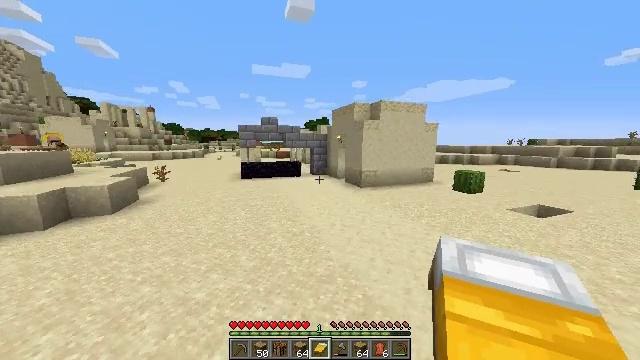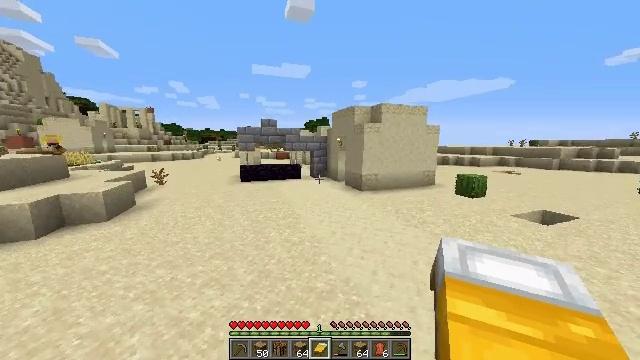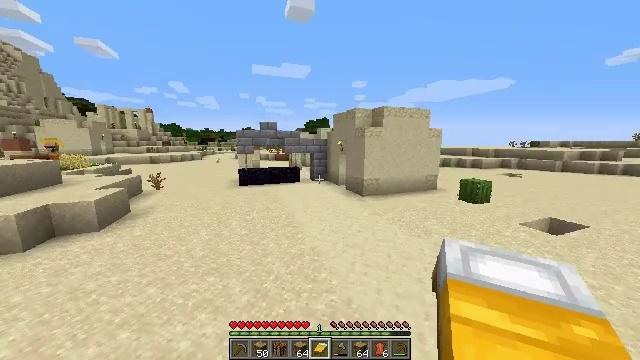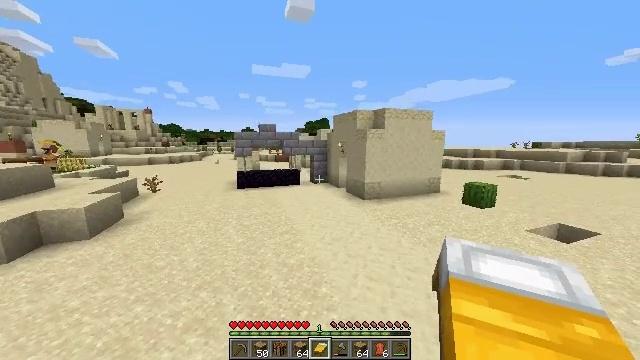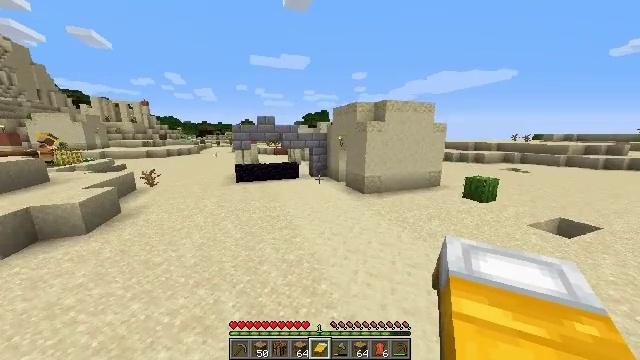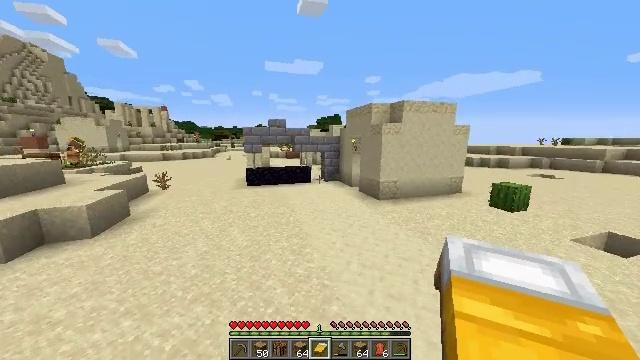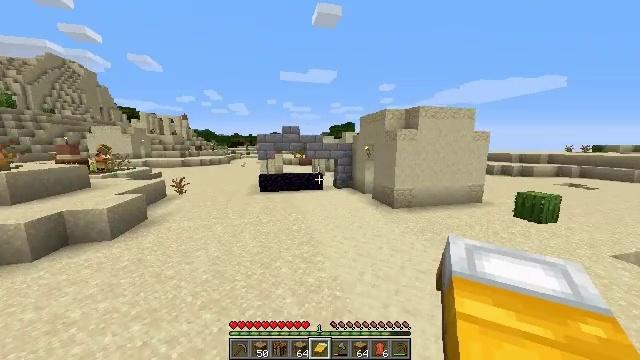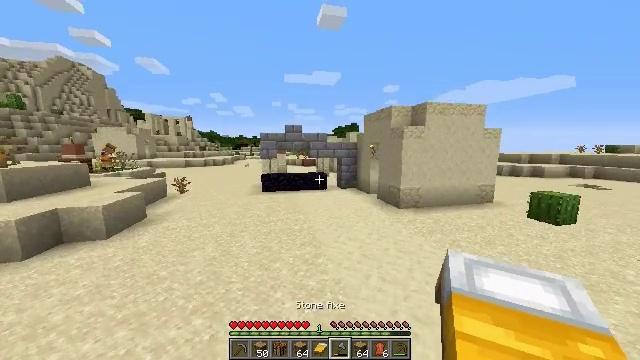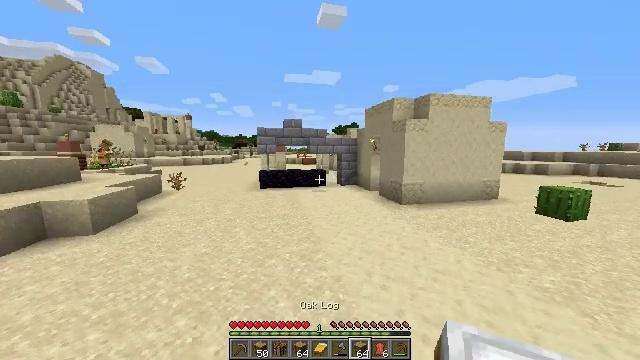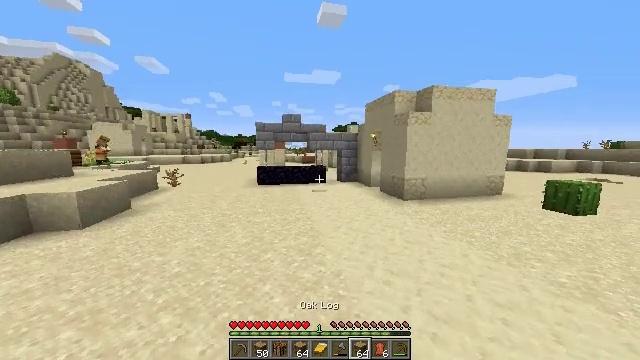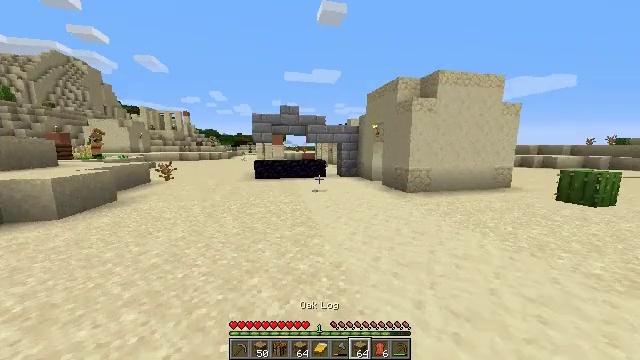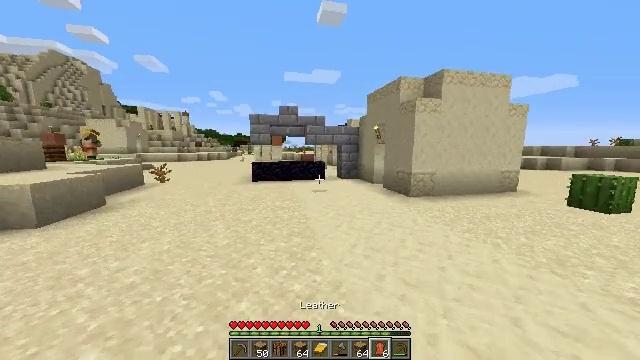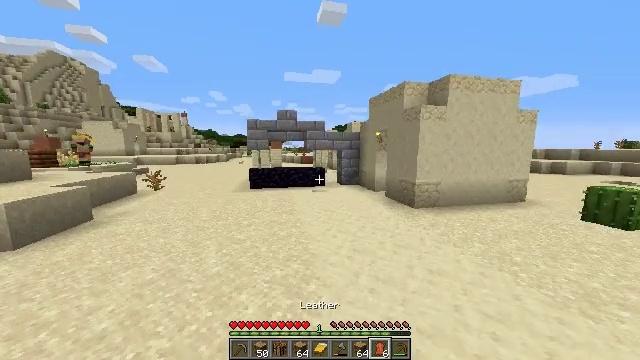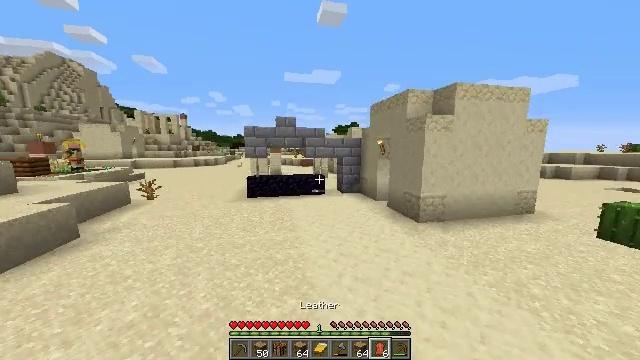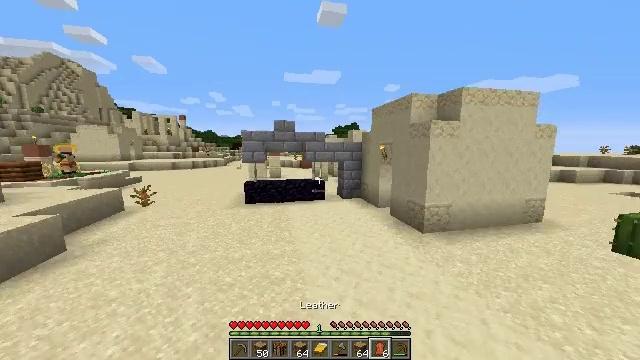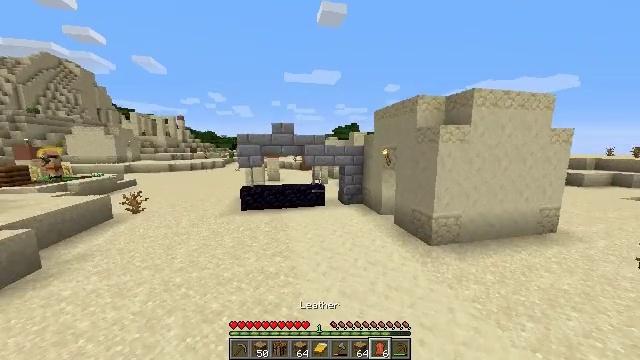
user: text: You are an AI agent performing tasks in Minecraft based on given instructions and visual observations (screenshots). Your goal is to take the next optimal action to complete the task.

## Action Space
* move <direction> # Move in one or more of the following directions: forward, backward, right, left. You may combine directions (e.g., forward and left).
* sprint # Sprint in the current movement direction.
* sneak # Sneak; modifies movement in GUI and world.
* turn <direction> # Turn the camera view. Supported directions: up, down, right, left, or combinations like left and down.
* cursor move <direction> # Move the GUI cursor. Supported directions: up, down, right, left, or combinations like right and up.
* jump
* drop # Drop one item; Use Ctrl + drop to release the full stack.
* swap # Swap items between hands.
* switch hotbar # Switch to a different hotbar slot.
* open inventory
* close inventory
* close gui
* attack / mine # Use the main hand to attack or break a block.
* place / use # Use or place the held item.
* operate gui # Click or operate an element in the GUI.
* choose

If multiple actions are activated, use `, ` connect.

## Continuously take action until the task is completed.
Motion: motion action
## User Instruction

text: Extract smooth sandstone from its location.
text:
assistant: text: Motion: move forward, jump
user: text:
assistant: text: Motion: move forward, jump
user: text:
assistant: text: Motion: move forward, jump
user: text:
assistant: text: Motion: move forward, turn down, jump
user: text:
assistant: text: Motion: move forward, turn left and up, jump
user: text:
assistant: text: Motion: move forward, turn left and up, jump
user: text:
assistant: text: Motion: move forward, turn left, jump
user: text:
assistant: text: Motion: move forward, jump
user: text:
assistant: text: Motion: move forward, jump
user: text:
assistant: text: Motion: move forward, jump
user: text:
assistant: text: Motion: move forward, jump
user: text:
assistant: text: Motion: move forward, jump
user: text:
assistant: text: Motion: move forward, jump
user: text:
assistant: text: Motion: move forward, jump
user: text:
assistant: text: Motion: move forward, jump
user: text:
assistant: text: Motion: move forward, jump
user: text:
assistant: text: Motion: move forward, jump
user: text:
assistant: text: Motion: move forward, jump
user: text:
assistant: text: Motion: move forward, jump
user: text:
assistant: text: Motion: move forward, jump
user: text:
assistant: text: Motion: move forward, jump
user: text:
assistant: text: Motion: move forward, jump
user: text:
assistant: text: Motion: move forward, jump
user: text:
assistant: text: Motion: move forward, jump
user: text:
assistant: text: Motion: move forward, jump
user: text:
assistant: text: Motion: move forward, jump
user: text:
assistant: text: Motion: move forward, jump
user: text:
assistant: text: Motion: move forward, turn right
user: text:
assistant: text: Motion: move forward, turn right and down
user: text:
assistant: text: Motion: move forward, turn right